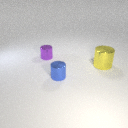
large yellow metal cylinder behind small blue metal cylinder